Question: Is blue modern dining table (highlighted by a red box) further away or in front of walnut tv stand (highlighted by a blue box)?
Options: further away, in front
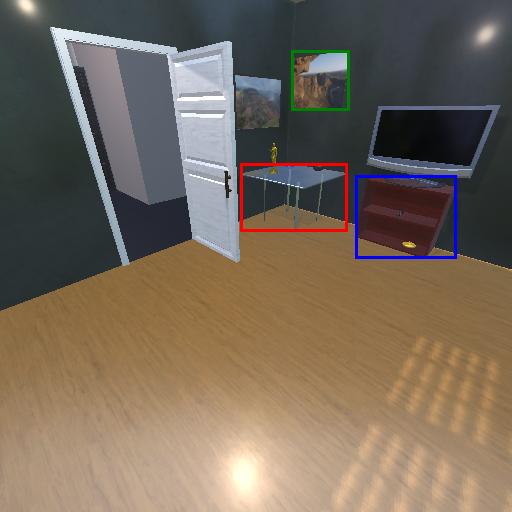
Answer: further away